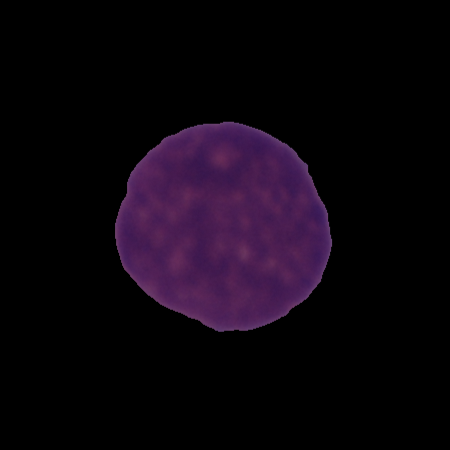
Label: cancer